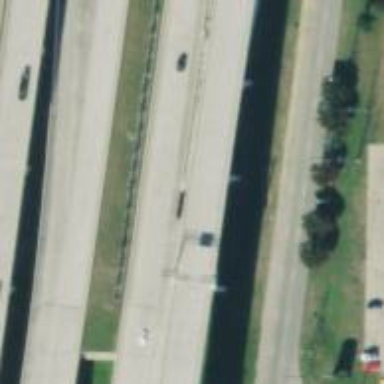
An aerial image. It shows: Motorway.